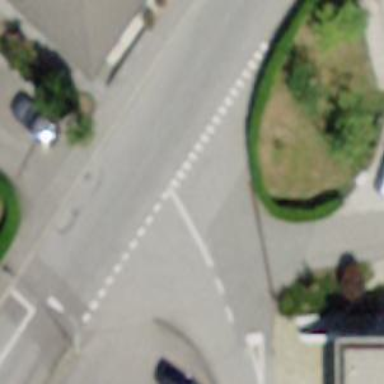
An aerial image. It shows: Road with "give way" sign.